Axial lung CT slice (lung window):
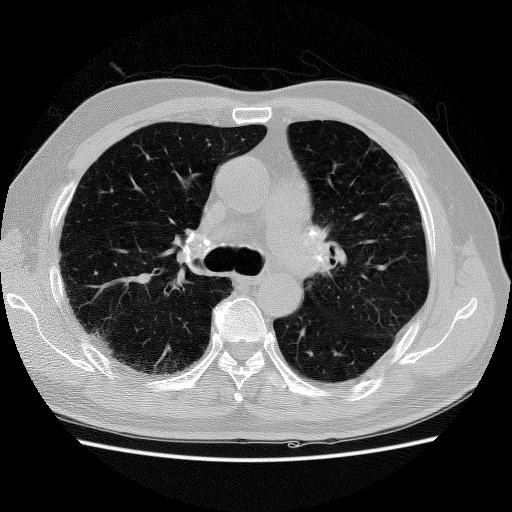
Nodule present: no